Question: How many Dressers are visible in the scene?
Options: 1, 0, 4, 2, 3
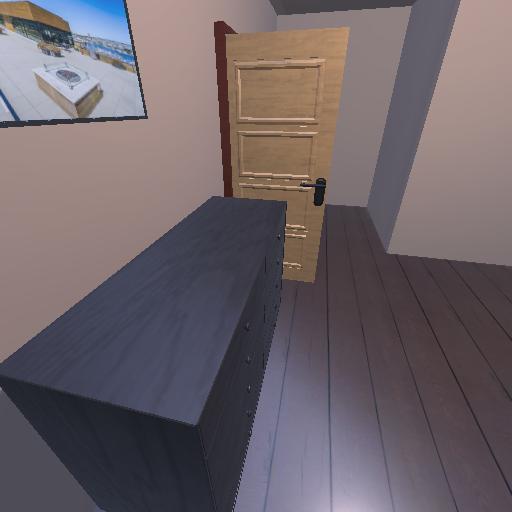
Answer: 1